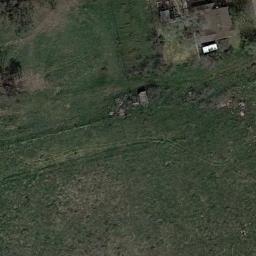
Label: meadow